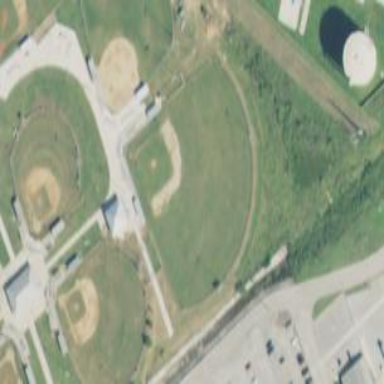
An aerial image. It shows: Sports centre dedicated to baseball and softball.